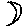
Label: moon